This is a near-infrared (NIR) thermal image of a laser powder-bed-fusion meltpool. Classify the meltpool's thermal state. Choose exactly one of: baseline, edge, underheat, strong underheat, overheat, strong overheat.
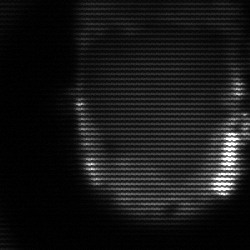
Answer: baseline